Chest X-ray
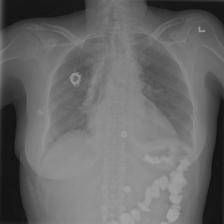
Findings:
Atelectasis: negative
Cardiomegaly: negative
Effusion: positive
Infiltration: negative
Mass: negative
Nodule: negative
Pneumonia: negative
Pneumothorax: negative
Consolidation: negative
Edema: negative
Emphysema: negative
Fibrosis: negative
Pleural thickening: negative
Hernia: negative